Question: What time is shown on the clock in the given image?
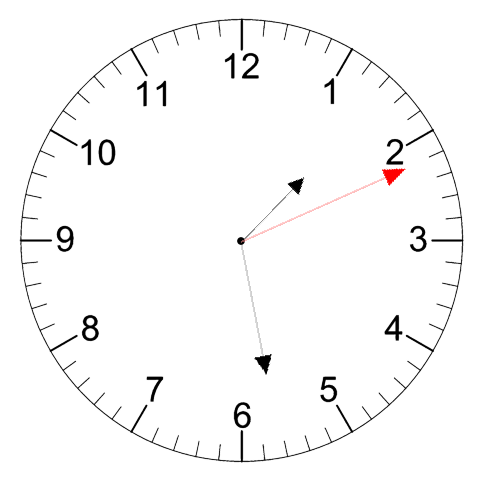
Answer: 01:28:11